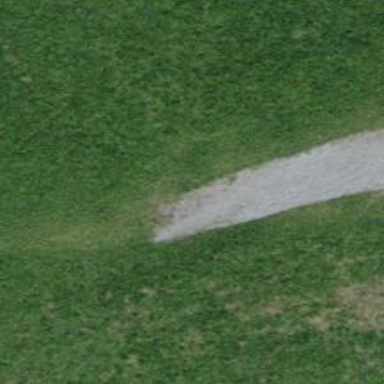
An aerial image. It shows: Track with pebblestone surface. The track type is grade2.